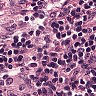
Metastatic tissue present: no